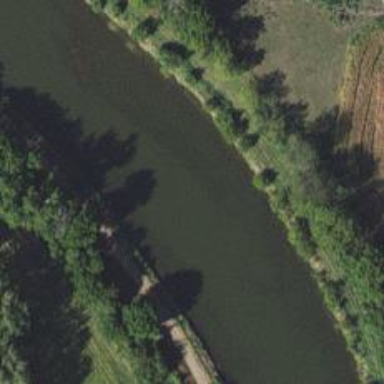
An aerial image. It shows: Canal.